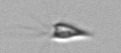
Label: Calciopappus